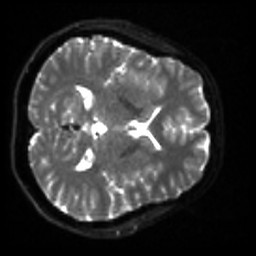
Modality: sbref
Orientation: axial
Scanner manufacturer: siemens
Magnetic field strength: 3 T
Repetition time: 4 s
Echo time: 0.0594 s